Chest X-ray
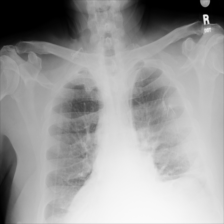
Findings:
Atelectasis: negative
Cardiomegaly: negative
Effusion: negative
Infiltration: positive
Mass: negative
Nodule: negative
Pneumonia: negative
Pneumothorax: negative
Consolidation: negative
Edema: negative
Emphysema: negative
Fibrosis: negative
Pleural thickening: negative
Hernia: negative